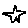
Label: star